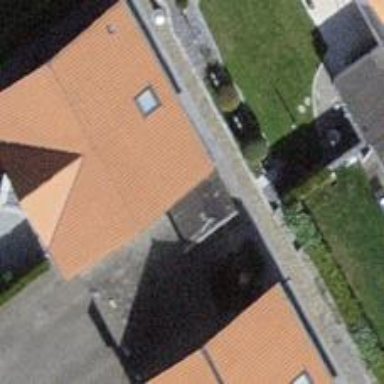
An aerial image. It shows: Residential building.